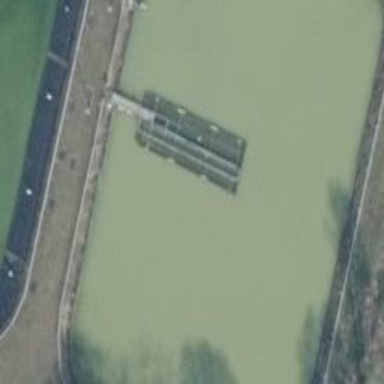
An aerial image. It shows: Body of wastewater.